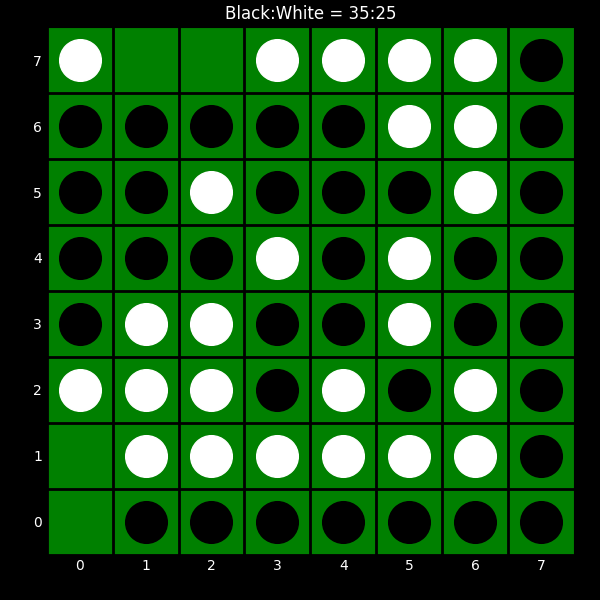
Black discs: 35
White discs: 25